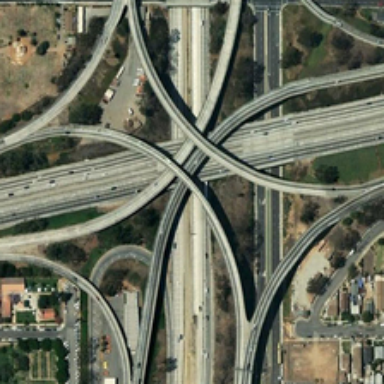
Like a flower in the shape of the overpass .